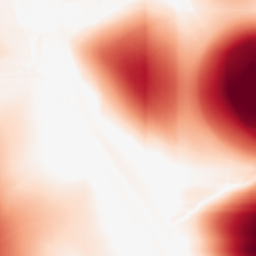
Category: morphological
Decomposition family: rolling_ball
Decomposition parameters: radius: 100
Upsampling method: fft_zeropad
Upsampling parameters: scale: 8
Upsampling scale: 8